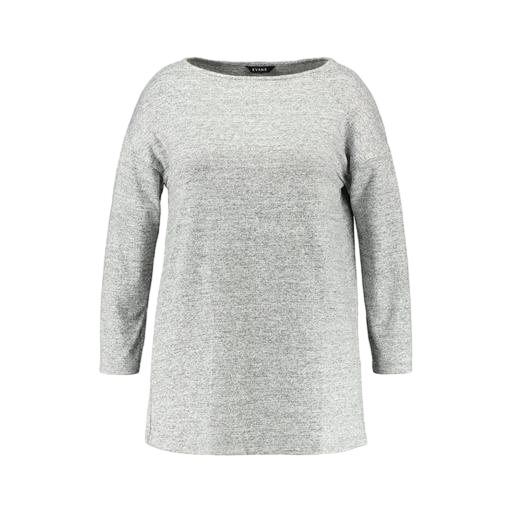
long-sleeve t-shirt only macy, loose fit t-shirt, long-sleeve top, white background